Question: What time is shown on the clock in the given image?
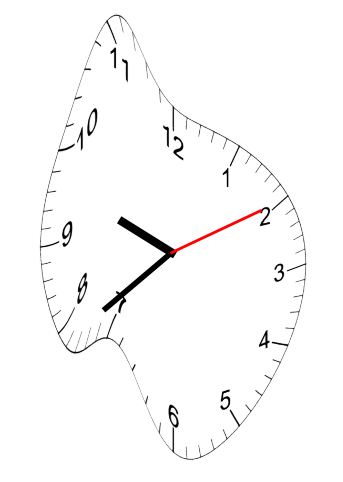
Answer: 09:38:10